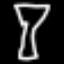
Label: hourglass